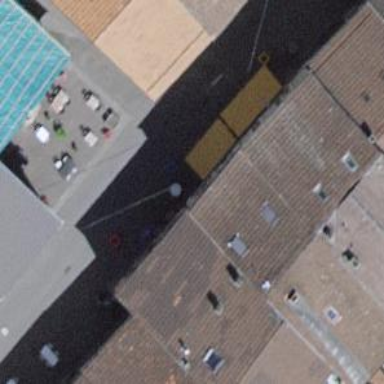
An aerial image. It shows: Restaurant.